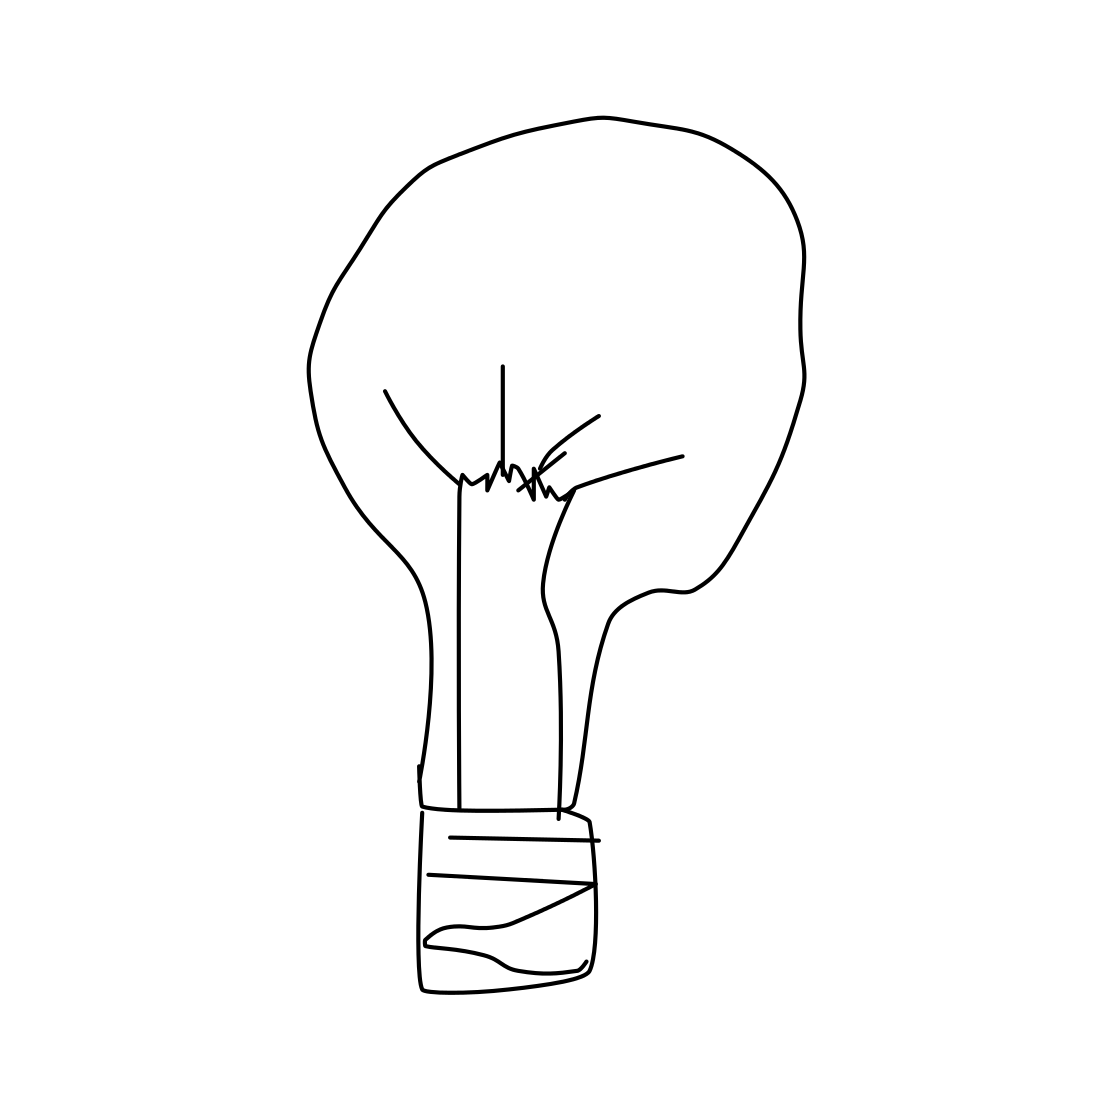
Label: lightbulb